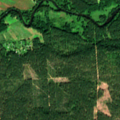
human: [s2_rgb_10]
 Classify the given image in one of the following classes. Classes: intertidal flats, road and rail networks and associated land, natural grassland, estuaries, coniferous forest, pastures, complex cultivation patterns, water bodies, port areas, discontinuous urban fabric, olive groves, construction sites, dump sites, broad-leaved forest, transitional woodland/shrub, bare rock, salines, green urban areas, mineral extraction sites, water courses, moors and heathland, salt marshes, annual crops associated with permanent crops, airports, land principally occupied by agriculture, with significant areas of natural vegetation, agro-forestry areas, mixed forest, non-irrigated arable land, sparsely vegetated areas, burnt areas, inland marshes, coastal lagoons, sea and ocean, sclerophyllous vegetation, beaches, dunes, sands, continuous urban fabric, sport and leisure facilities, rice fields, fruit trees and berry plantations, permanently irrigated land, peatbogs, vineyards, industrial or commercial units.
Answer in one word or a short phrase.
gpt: non-irrigated arable land, complex cultivation patterns, land principally occupied by agriculture, with significant areas of natural vegetation, coniferous forest, mixed forest